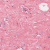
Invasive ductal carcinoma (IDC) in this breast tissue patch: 0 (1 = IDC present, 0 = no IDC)